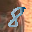
Label: 8